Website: macys
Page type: receipt
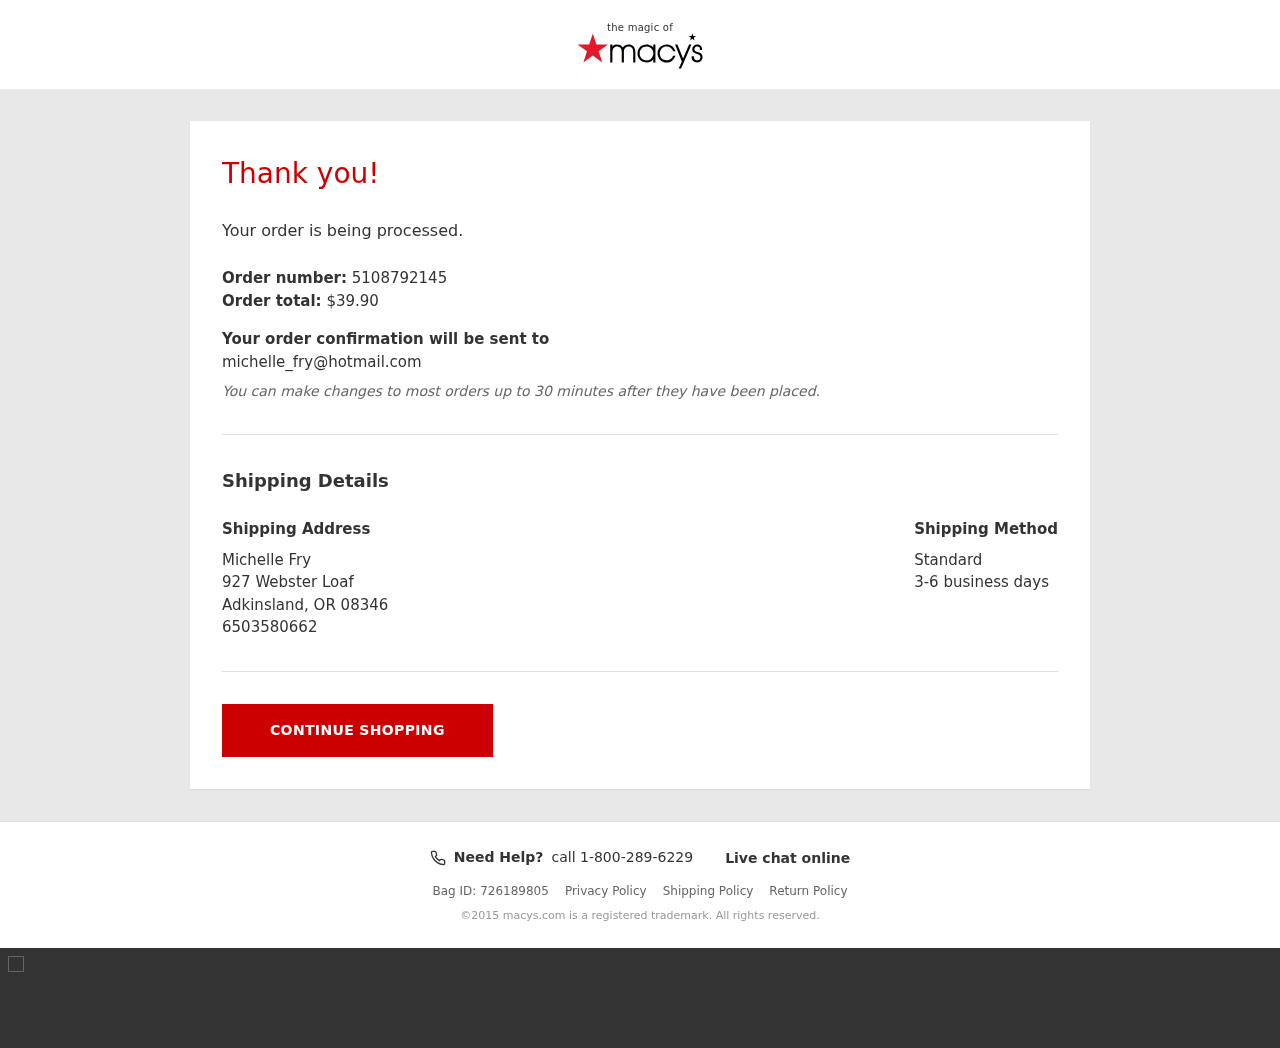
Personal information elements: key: PII_CITY_STATE_ZIP
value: Adkinsland, OR 08346
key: PII_EMAIL
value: michelle_fry@hotmail.com
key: PII_FULLNAME
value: Michelle Fry
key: PII_PHONE
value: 6503580662
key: PII_STREET
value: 927 Webster Loaf
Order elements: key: ORDER_ID
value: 5108792145
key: ORDER_TOTAL
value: $39.90